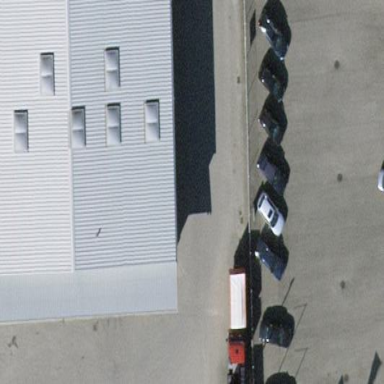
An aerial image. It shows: Industrial building.